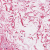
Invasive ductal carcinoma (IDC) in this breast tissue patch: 0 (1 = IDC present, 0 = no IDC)